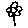
Label: flower